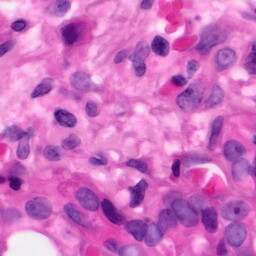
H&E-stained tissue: Pancreatic